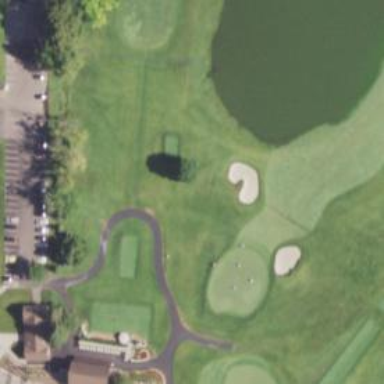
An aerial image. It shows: View of golf hole.